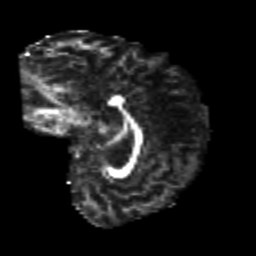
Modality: FA
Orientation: sagittal
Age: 25
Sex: male
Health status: healthy
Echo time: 0.074 s